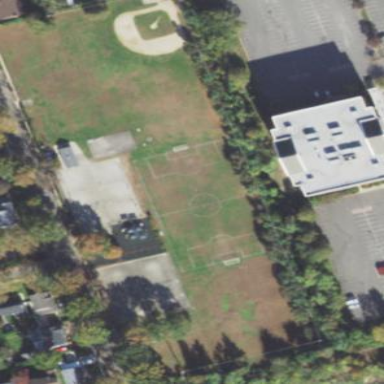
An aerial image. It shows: Soccer pitch for leisureland activities.